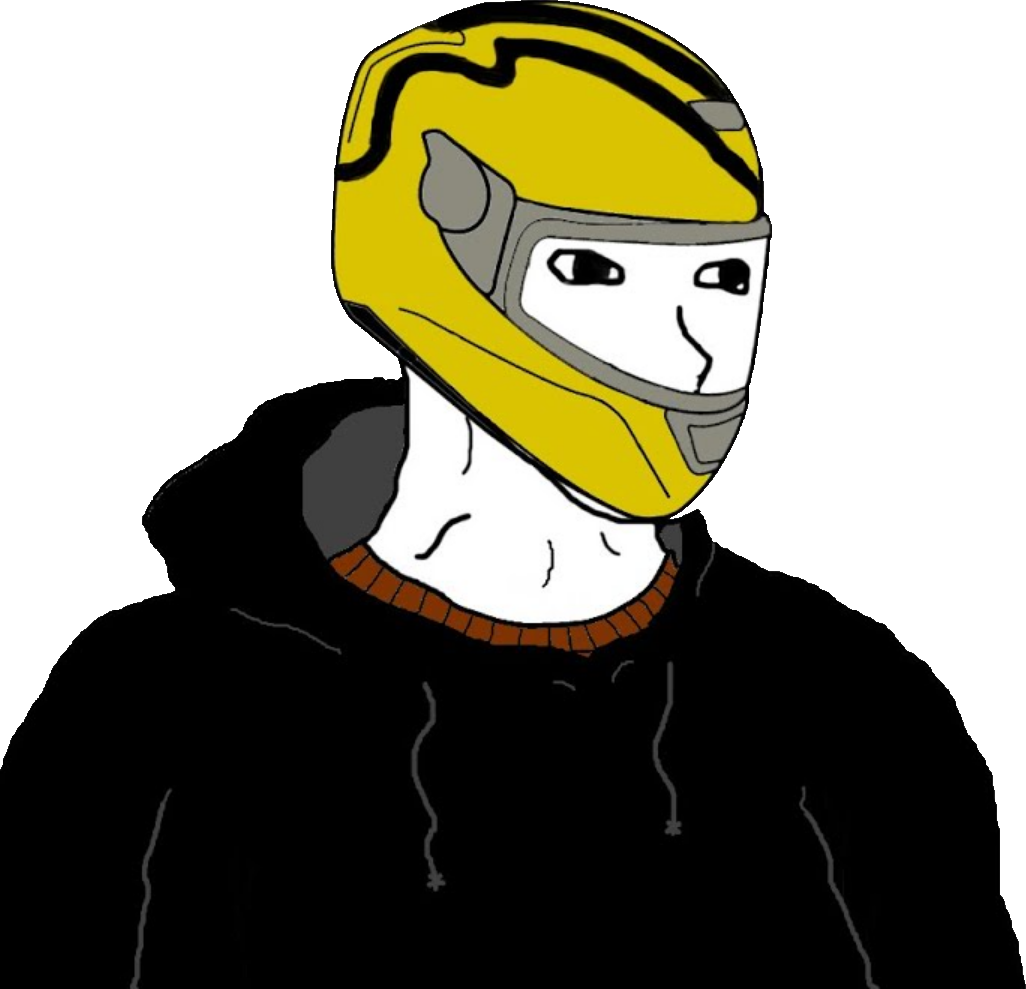
Label: 5_Doomer